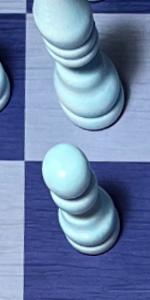
Label: Pawn_White